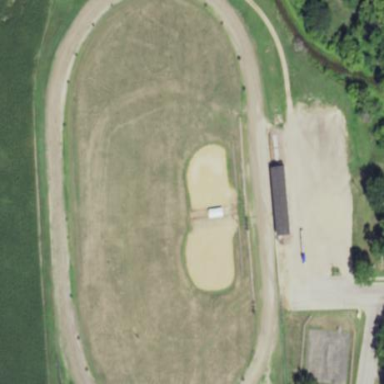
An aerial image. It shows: Track in leisure land.